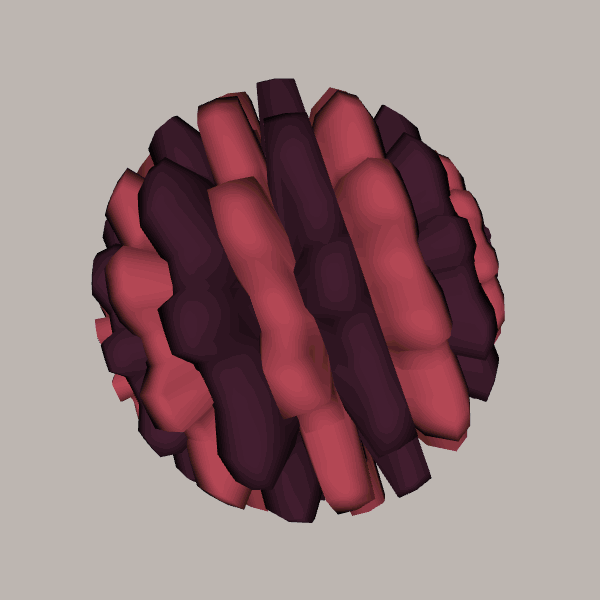
Background: light